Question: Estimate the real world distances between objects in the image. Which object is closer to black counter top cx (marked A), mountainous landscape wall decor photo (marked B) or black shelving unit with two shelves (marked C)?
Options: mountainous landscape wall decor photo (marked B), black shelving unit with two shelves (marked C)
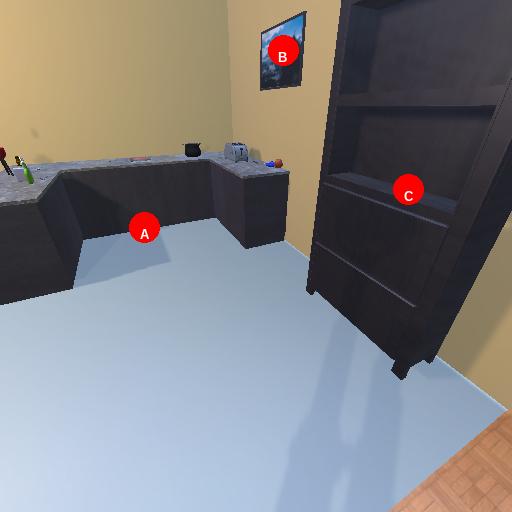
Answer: mountainous landscape wall decor photo (marked B)